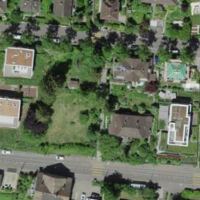
EUNIS habitat code: 54
Species observed at this site:
Phoenicurus ochruros